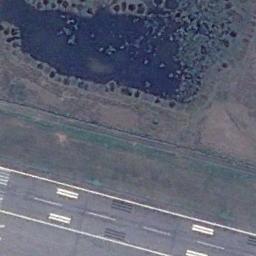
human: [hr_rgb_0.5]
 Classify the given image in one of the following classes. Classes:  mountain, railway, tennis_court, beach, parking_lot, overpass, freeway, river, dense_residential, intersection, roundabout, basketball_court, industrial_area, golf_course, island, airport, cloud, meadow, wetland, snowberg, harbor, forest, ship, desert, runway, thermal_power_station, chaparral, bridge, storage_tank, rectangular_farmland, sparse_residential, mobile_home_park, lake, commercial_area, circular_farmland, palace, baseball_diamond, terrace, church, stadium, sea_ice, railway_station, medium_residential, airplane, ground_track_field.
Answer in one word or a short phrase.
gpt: runway